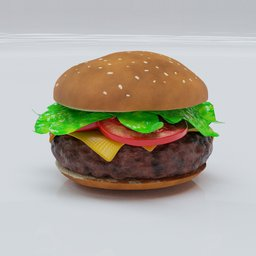
Label: nature